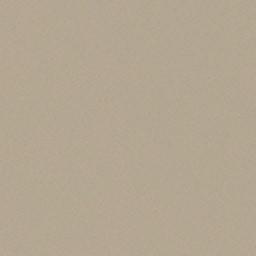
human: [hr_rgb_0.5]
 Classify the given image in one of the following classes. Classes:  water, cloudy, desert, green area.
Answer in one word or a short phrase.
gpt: desert